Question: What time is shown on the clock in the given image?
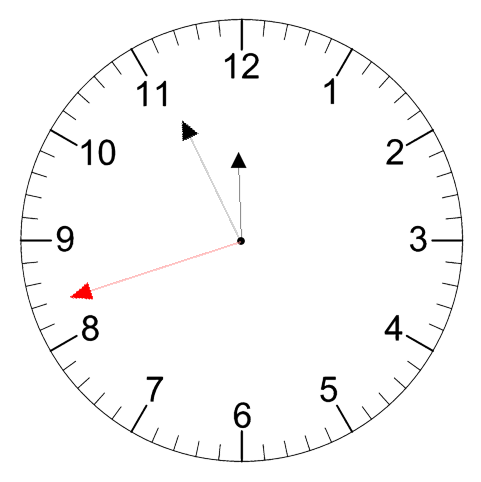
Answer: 11:55:42